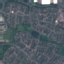
Land use / land cover: Residential